Field crop: maize
Growth stage: 1
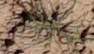
Species: lolium